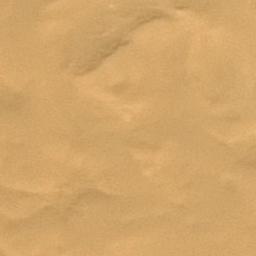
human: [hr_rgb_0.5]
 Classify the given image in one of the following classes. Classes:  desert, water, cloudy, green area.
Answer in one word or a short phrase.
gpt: desert